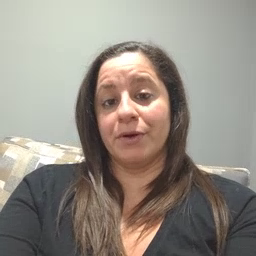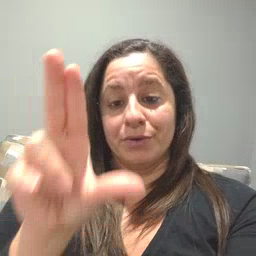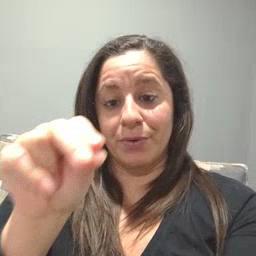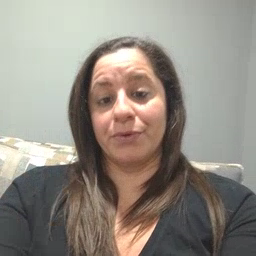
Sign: no